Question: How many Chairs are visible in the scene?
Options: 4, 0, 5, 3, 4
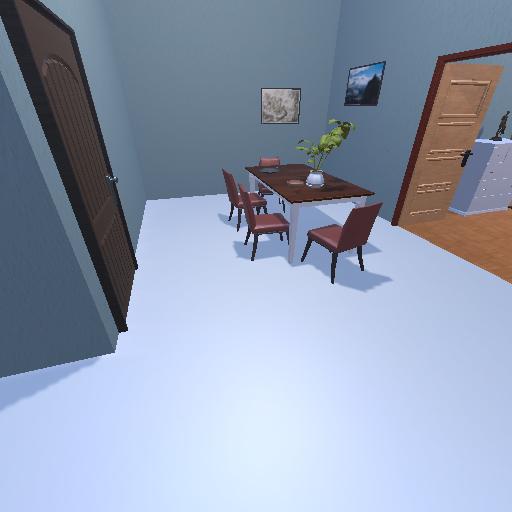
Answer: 4